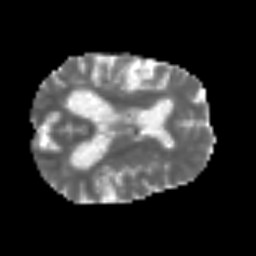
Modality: MD
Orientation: axial
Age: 69
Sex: male
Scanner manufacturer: siemens
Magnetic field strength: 3 T
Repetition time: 3.2 s
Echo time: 0.081 s